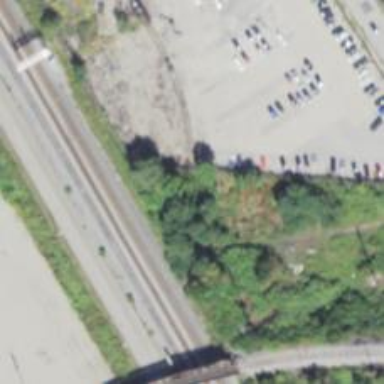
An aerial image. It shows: Disused railway spur service.